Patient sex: F
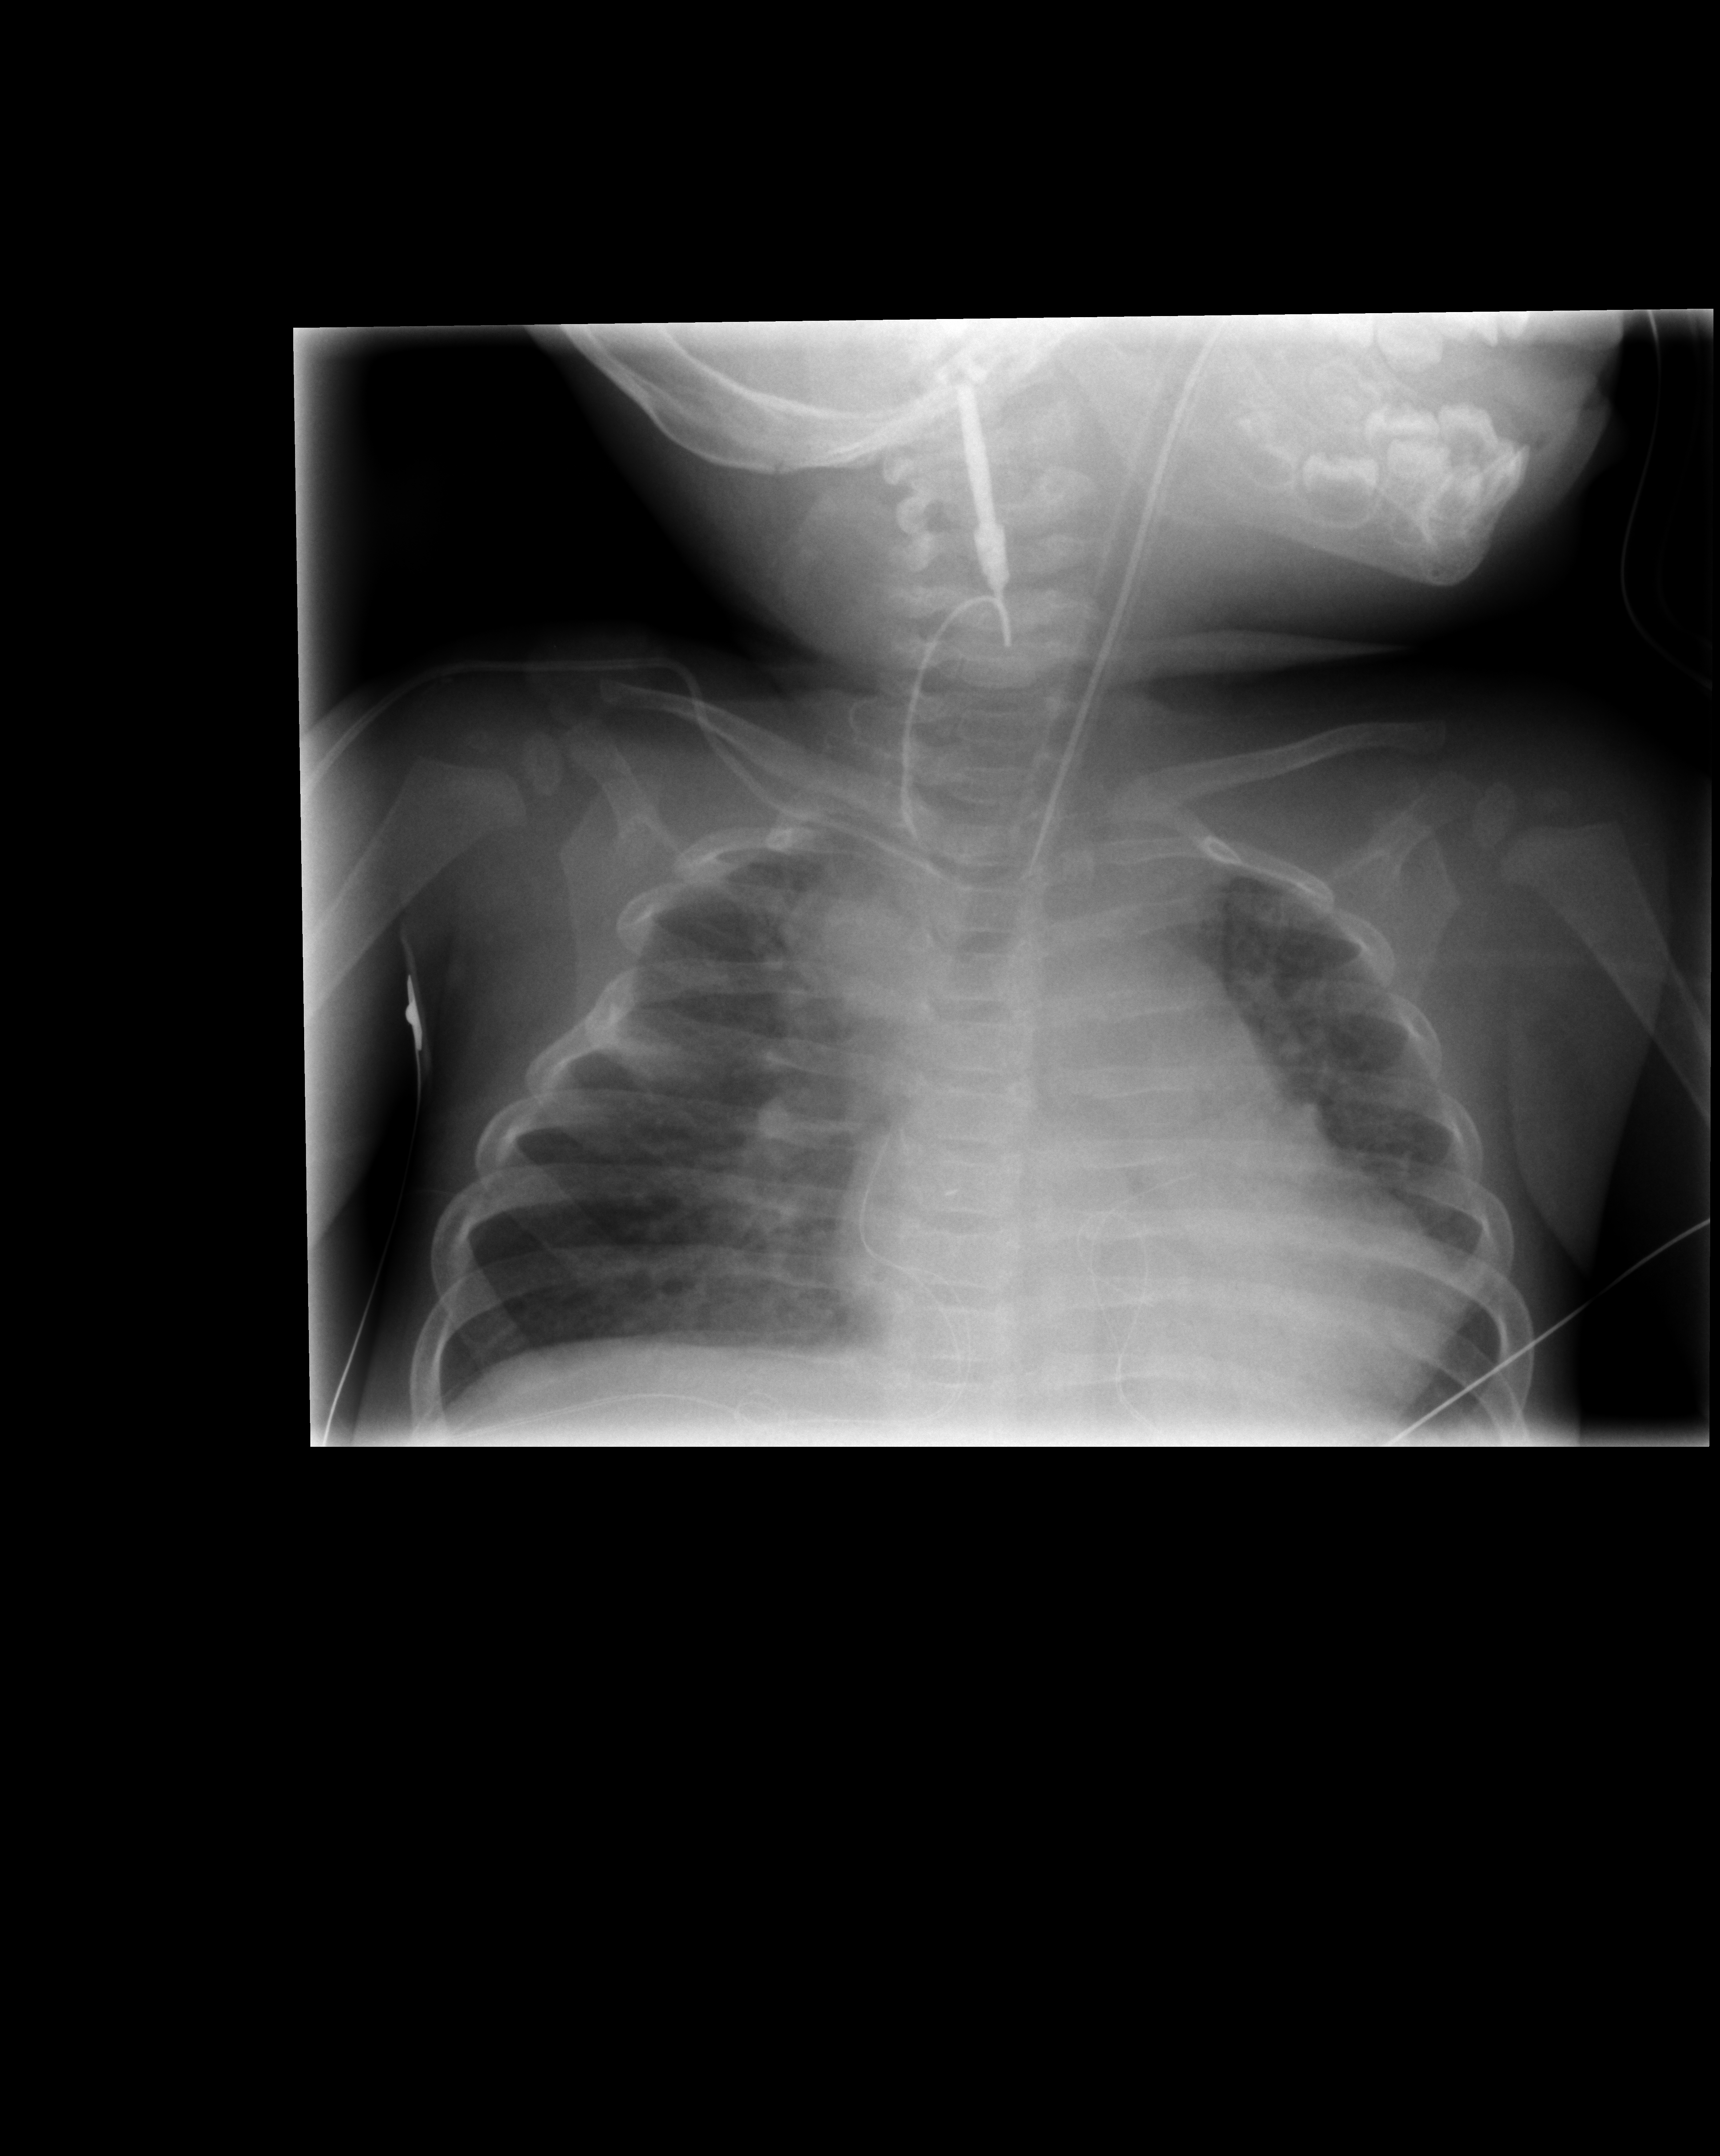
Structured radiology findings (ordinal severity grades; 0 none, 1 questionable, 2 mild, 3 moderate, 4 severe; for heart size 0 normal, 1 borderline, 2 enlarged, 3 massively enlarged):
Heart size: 2
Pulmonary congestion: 2
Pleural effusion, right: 0
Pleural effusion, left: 0
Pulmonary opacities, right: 2
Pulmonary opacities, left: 0
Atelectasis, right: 2
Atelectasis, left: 0